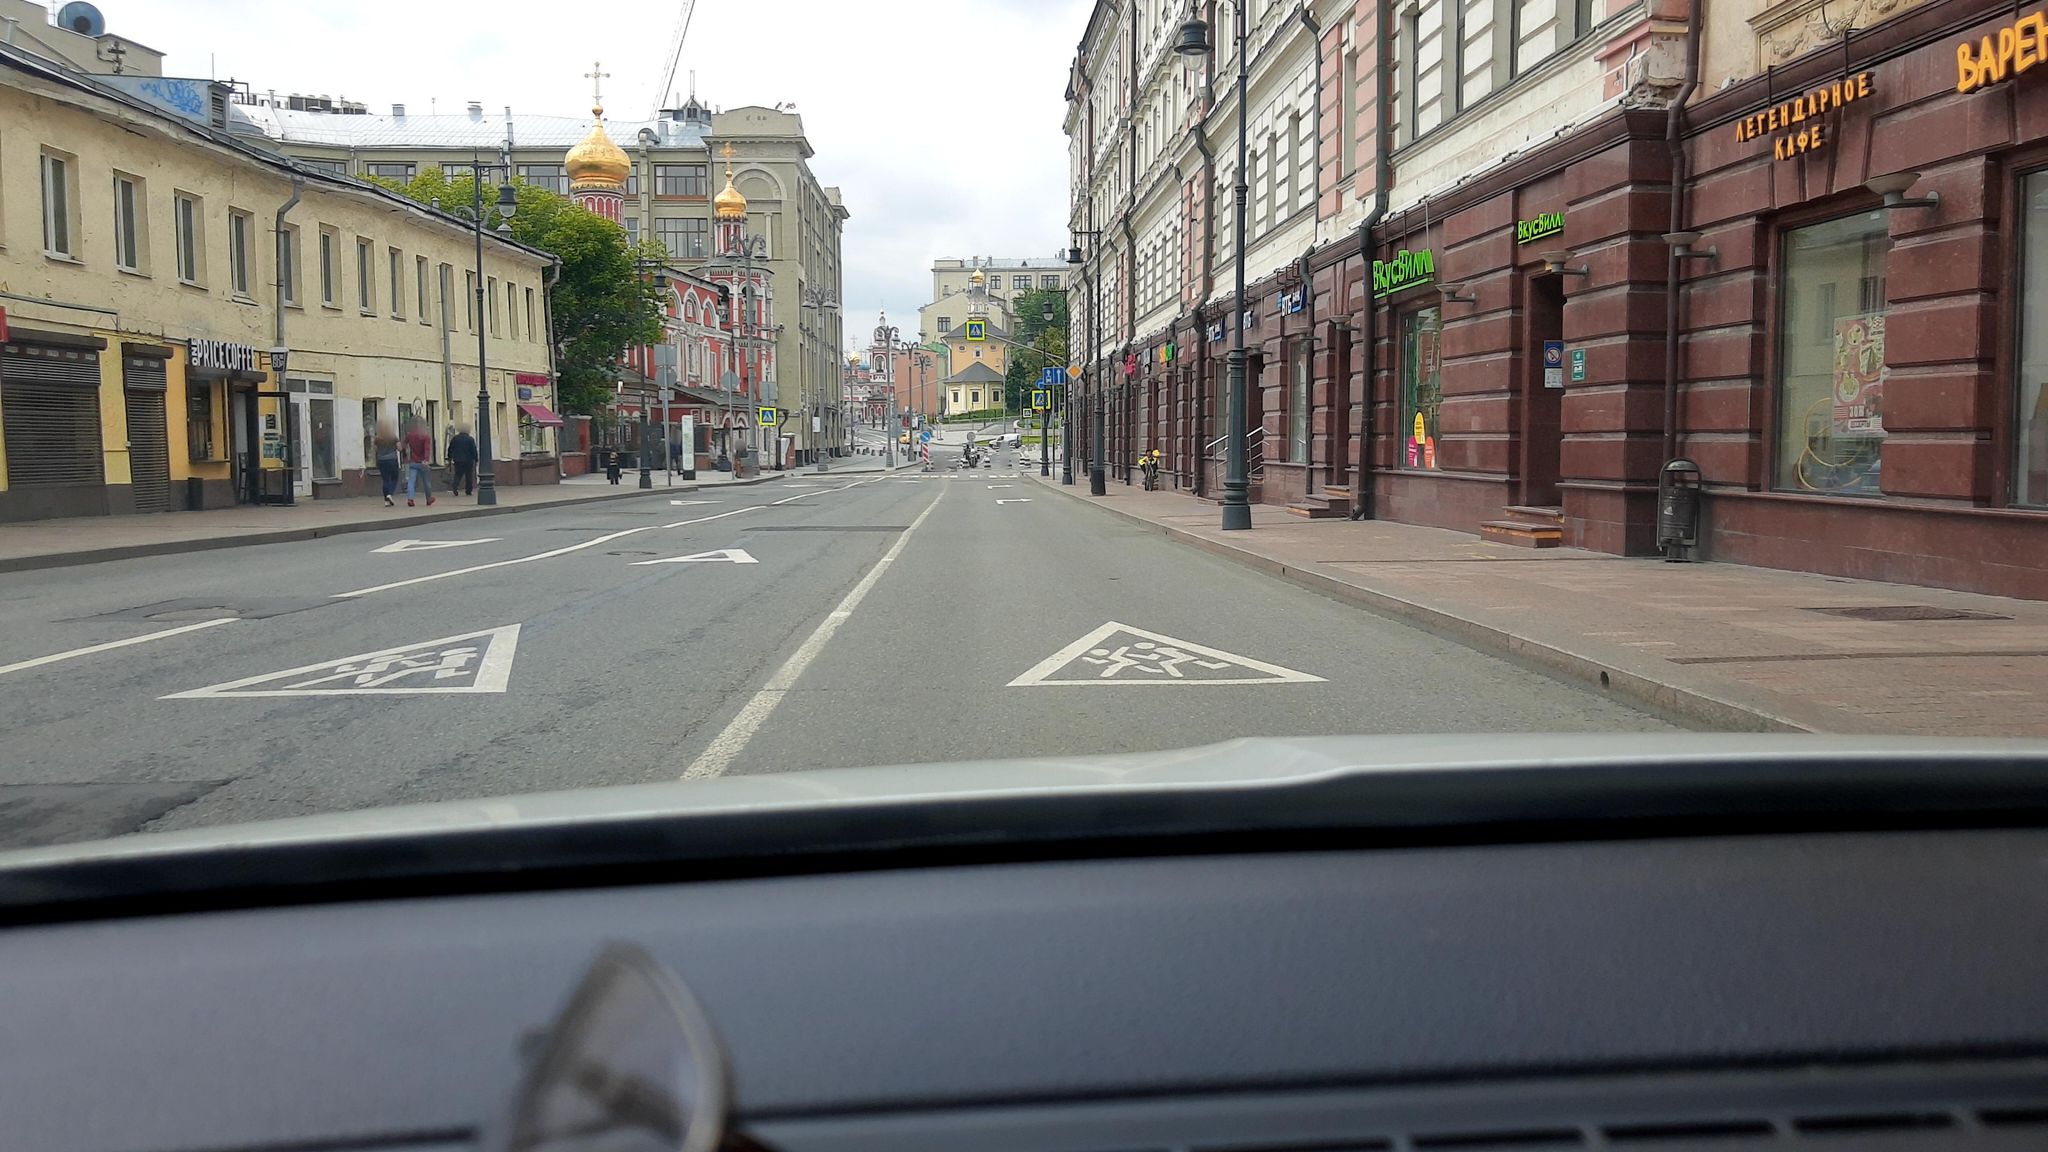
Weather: rainy
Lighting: day
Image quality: good
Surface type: driving surface
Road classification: footway
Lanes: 3
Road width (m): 2.1
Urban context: urban centre
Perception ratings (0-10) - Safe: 2.45, Lively: 8.6, Beautiful: 3.99, Boring: 2.75, Depressing: 1.79, Wealthy: 3.98